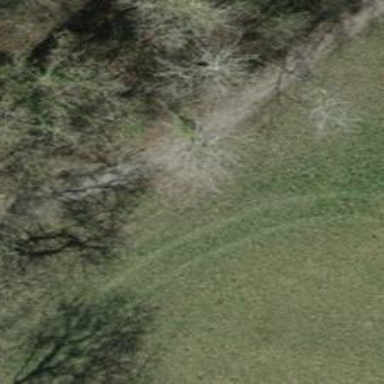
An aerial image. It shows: Unpaved path with grade 3 track type.